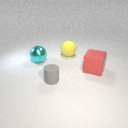
large cyan metal sphere behind small gray rubber cylinder